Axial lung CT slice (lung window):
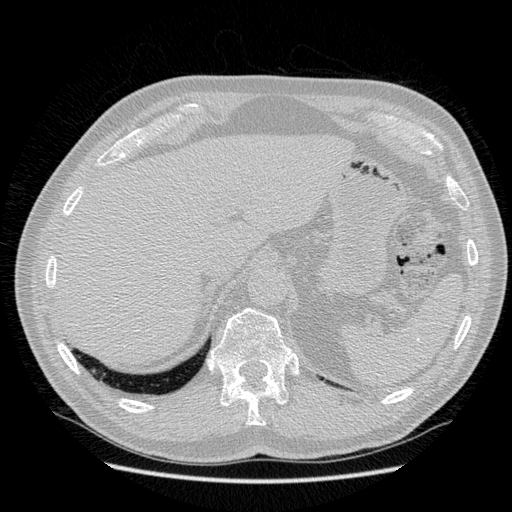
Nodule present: no